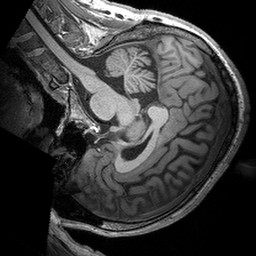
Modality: T1w
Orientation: sagittal
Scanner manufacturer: siemens
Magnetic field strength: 3 T
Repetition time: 2.53 s
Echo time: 0.00288 s